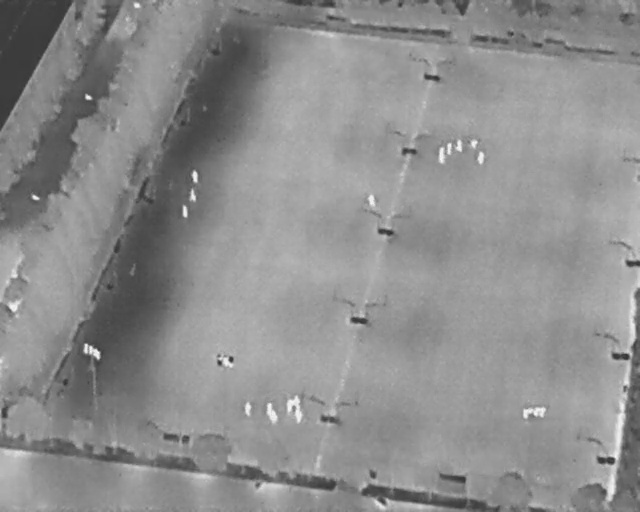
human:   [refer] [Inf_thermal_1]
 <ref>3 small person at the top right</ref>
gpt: <box>[[69, 28, 71, 29, 2], [70, 27, 72, 29, 2], [73, 27, 74, 28, 2]]</box>

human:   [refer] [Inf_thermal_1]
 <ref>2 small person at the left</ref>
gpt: <box>[[29, 37, 30, 38, 2], [27, 40, 30, 41, 2]]</box>

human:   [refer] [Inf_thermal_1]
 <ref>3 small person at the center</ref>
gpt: <box>[[29, 33, 31, 34, 2], [67, 29, 70, 30, 2], [57, 38, 58, 40, 2]]</box>

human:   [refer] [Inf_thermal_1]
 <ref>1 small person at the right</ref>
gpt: <box>[[74, 30, 76, 31, 2]]</box>

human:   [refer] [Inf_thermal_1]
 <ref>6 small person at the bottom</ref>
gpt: <box>[[37, 79, 39, 80, 2], [40, 79, 42, 80, 2], [41, 80, 43, 82, 2], [43, 78, 46, 79, 2], [45, 77, 47, 79, 2], [45, 80, 48, 81, 2]]</box>